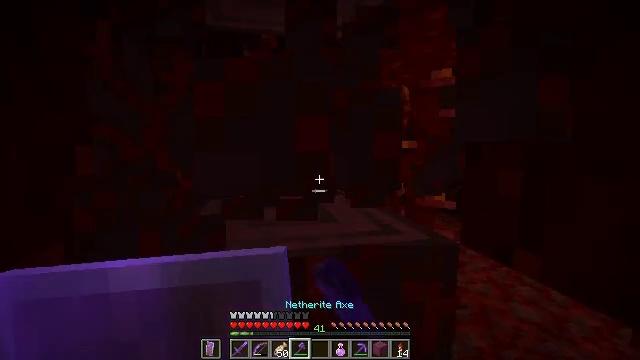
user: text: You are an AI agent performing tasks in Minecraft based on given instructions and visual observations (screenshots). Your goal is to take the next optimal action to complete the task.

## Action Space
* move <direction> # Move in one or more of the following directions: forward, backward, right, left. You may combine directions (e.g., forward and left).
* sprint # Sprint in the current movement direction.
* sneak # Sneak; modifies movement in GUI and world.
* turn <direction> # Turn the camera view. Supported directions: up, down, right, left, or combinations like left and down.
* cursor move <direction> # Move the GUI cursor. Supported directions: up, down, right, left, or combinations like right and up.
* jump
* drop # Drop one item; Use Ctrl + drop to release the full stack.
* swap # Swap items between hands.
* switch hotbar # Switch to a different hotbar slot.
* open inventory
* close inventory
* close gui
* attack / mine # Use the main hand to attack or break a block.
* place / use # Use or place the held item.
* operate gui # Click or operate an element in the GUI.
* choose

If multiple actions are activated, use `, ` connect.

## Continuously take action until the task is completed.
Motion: motion action
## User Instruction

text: Harvest crimson stem blocks.
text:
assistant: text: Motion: sneak, attack / mine